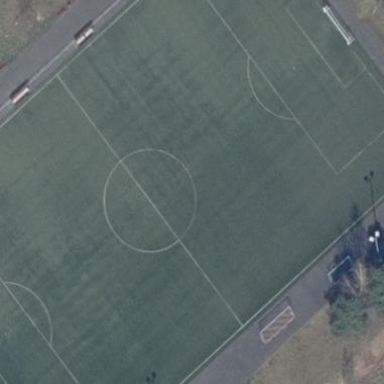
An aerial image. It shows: Soccer pitch for outdoor sports and leisure activities.